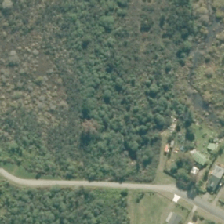
Land cover: manuka_kanuka